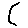
Label: moon